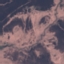
Land use / land cover class: HerbaceousVegetation